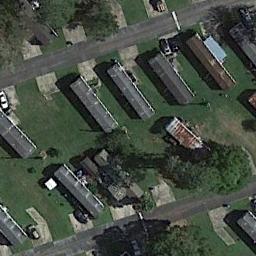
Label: mobile_home_park